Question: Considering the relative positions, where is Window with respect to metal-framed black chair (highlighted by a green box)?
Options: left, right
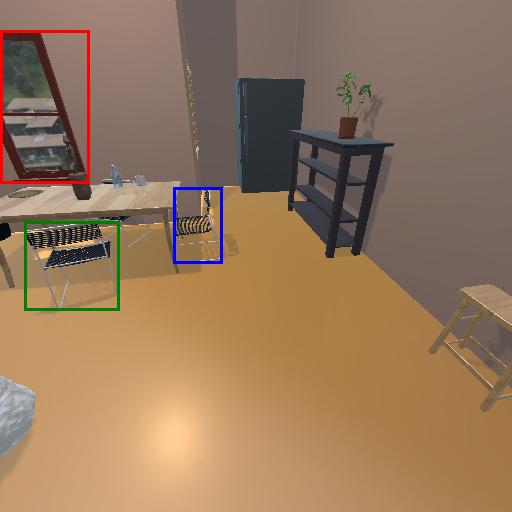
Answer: left